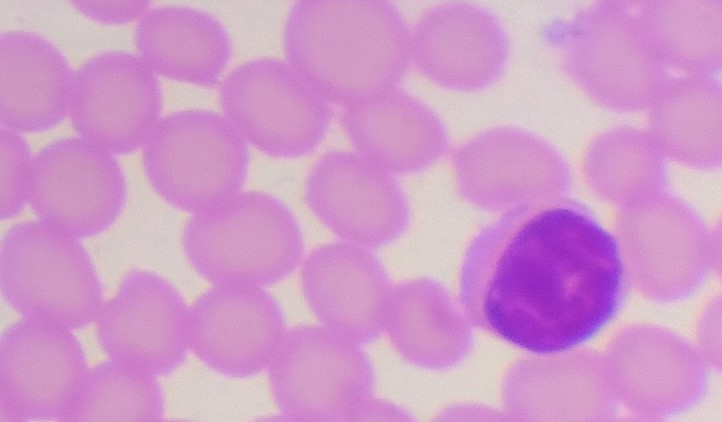
White blood cell type: Lymphocyte